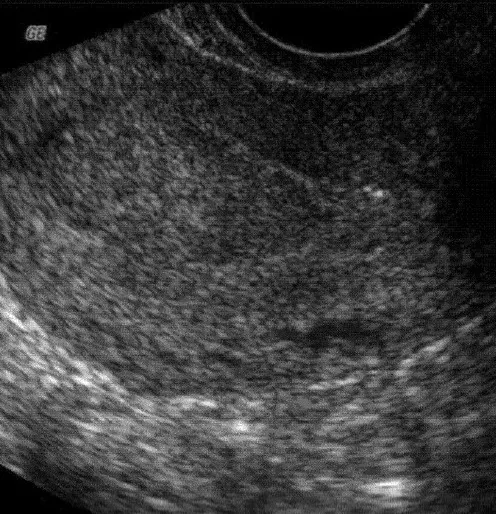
Ultrasound showing thickened endometrium.
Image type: radiology (ultrasound)